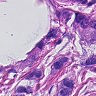
Metastatic tissue present: yes